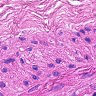
Metastatic tissue present: no